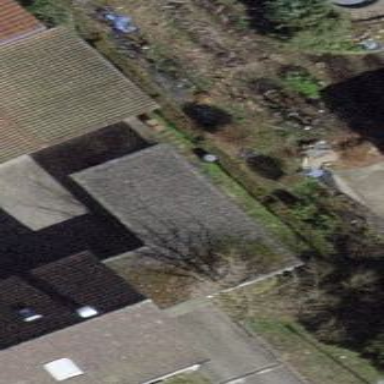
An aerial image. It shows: Shed building.